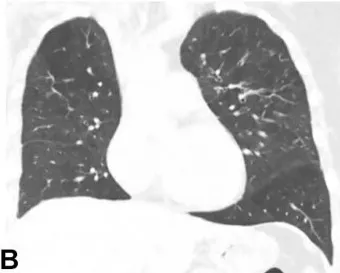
Chest CT. Coronal plane; showing a marked decrease of the patchy ground-glass attenuation and interstitial thickening in both lungs.
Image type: radiology (ct)